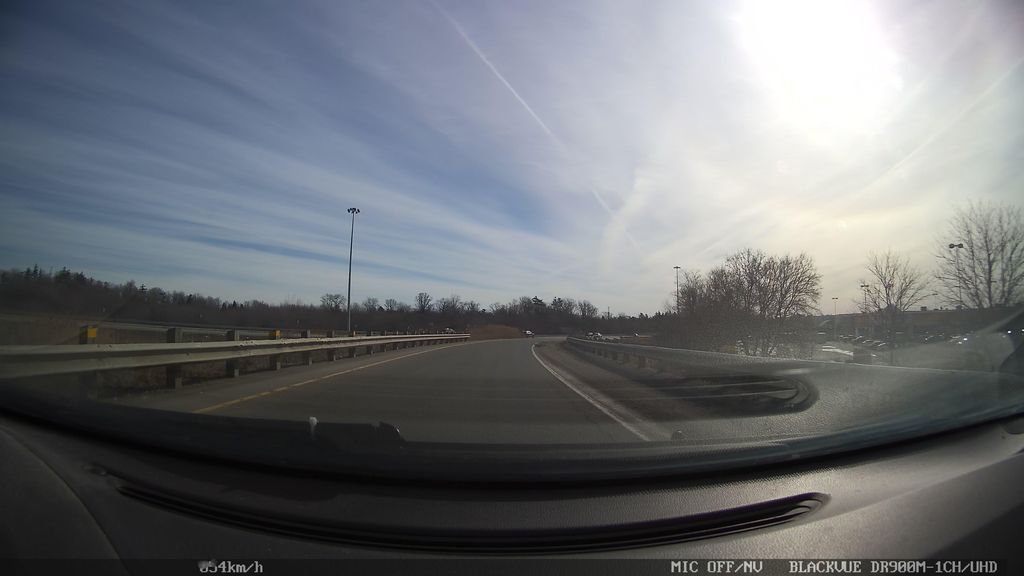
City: kitchener-waterloo